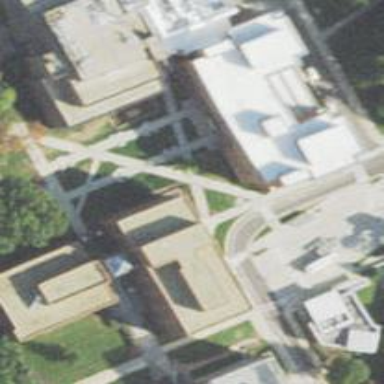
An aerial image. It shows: University building.